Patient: sex M, age 71
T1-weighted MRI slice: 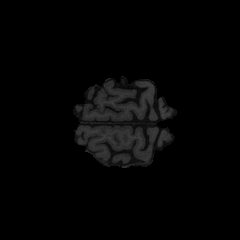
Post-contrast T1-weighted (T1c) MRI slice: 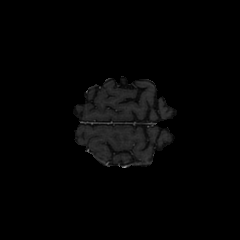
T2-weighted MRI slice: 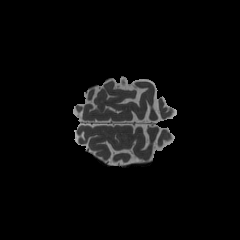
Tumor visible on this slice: no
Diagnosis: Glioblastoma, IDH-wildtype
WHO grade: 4